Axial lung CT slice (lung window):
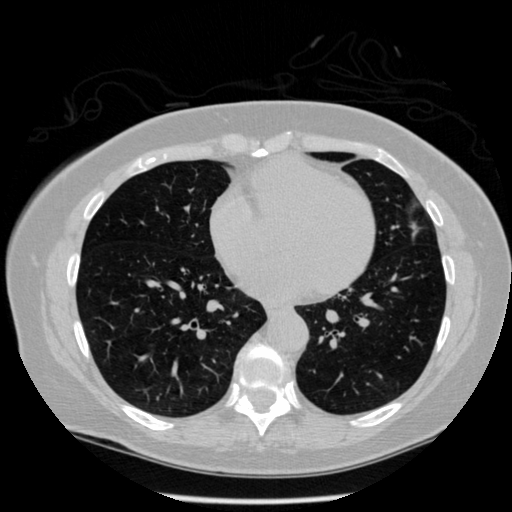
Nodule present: no